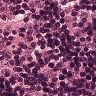
Metastatic tissue present: no